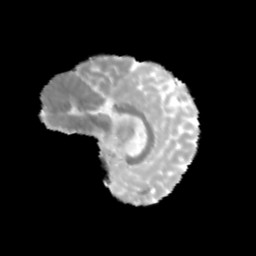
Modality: MD
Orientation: sagittal
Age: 11
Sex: female
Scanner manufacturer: siemens
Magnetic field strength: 3 T
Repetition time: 3.8 s
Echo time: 0.07 s